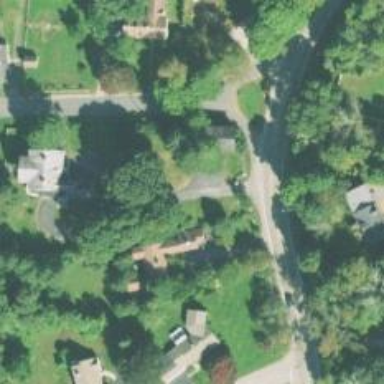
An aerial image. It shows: Residential driveway used as service road.